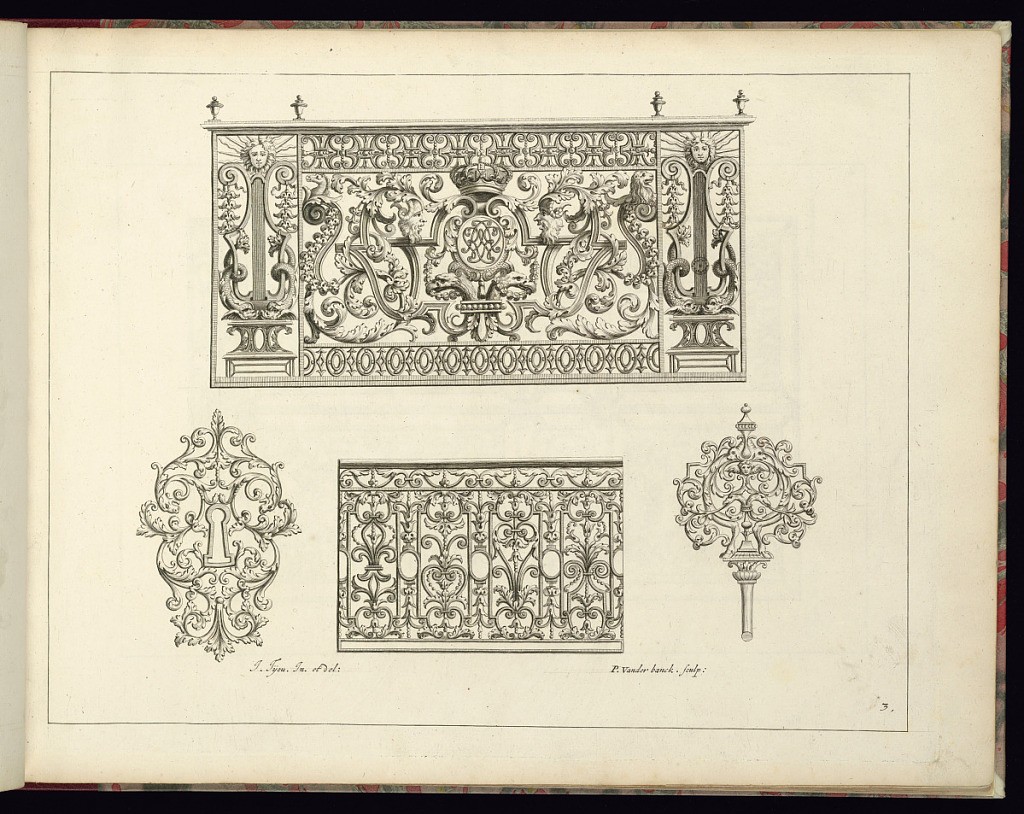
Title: Ironwork Designs
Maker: Jean Tijou, French, active 1689 - 1712
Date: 1693
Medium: Etching on laid paper
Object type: Print
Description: Ironwork designs for two screens or balustrades, an escutcheon (key plate), and a key head featuring cyphers, cartouches, crown, eagles, dolphins, terminal heads, masks (mascarons), Apollo's heads with sun rays, lyres, festoons, foliate scrolls, fleurons, and scrolling leaves (rinceaux). The plate is signed and numbered.